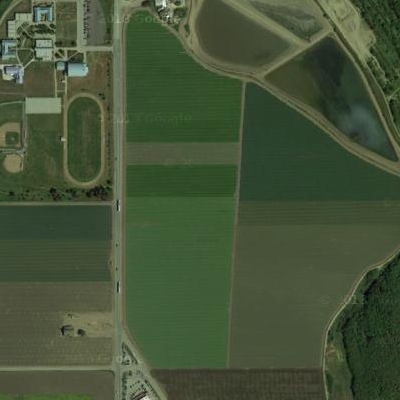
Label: Field